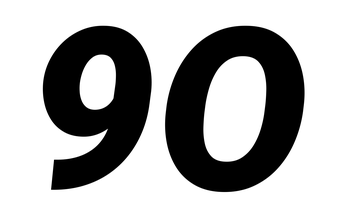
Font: Roboto-Italic_Black_Italic